This continuous-wavelet-transform scalogram was computed from a bearing vibration snapshot. Determine the bearing's health state. Answer with exactly one of: normal, inner_race, outer_race, ball.
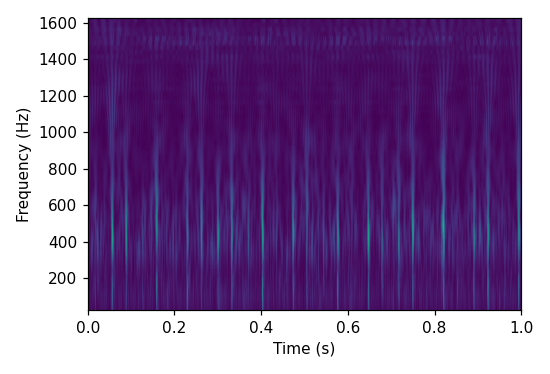
Answer: inner_race